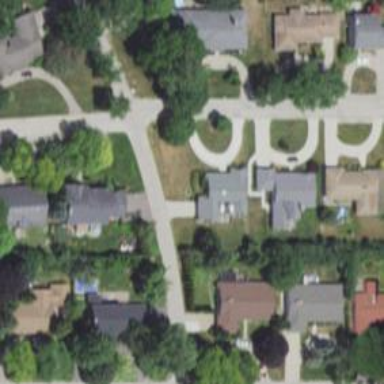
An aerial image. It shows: Driveway leading to service road.